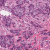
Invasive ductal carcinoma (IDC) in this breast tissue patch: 1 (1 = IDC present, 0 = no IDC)